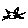
Label: cat